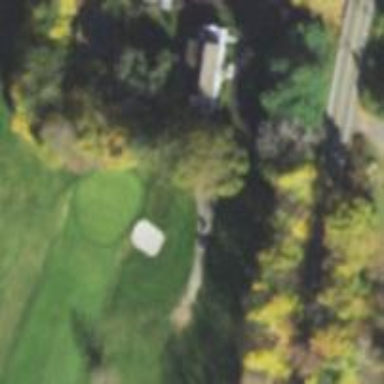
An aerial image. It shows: Path for both road and golf.